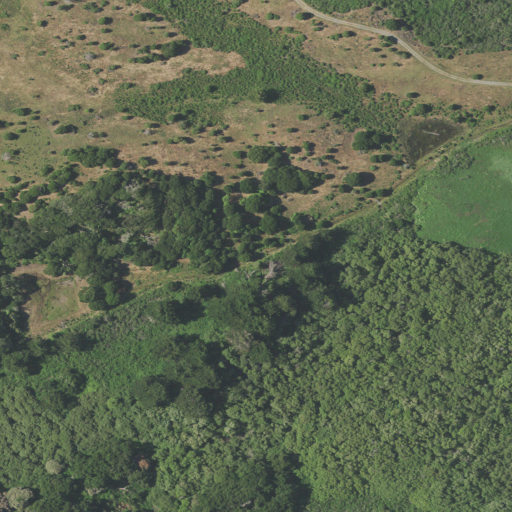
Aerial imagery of valley in California named Adobe Gulch containing mixed forest, woody wetlands, evergreen forest, grassland, shrub, and herbaceous wetlands